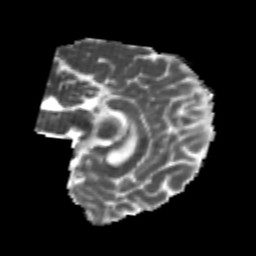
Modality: MD
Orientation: sagittal
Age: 24
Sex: female
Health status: healthy
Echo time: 0.074 s